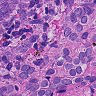
Metastatic tissue present: yes